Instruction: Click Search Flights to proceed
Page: home
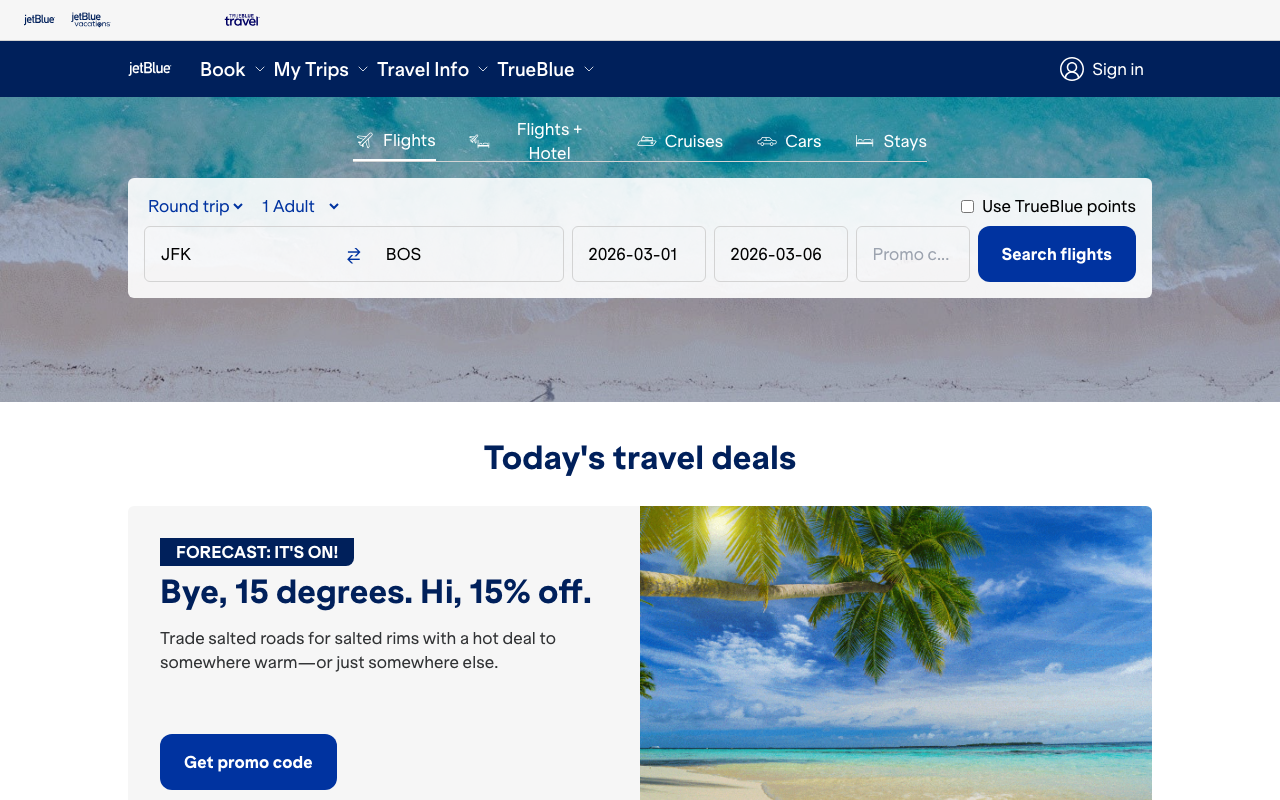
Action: click